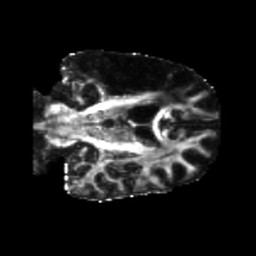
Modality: FA
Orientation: coronal
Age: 56
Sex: male
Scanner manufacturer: siemens
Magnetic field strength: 3 T
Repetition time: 5.25 s
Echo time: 0.08 s